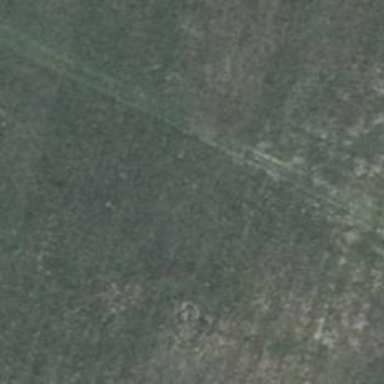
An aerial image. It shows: Grass track with grade5 tracktype.